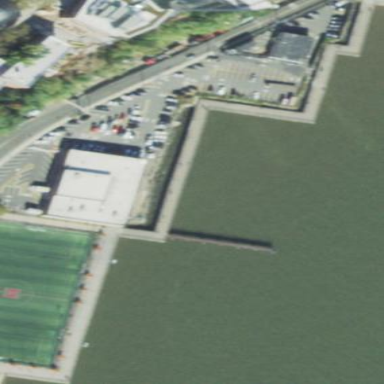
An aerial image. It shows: Man-made pier.